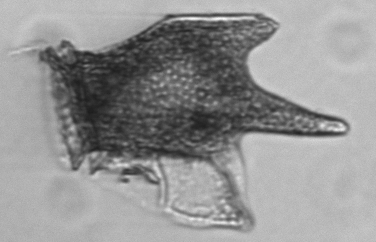
Label: Dinophysis_tripos